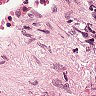
Metastatic tissue present: no